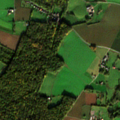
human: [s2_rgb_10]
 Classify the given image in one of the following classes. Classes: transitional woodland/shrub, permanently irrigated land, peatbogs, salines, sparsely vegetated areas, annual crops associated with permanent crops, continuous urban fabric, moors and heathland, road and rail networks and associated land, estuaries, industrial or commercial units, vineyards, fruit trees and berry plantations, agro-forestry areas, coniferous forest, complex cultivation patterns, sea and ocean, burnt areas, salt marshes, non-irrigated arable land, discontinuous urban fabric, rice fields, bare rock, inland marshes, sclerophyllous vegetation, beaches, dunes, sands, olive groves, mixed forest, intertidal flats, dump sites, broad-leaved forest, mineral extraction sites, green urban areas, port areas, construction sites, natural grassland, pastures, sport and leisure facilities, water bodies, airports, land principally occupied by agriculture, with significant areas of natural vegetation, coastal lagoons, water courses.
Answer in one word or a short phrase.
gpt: discontinuous urban fabric, non-irrigated arable land, pastures, complex cultivation patterns, broad-leaved forest